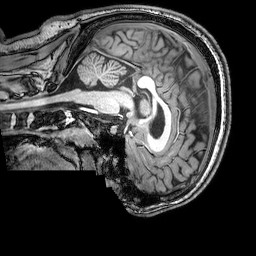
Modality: T1w
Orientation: sagittal
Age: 20
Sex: male
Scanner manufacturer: philips
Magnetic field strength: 3 T
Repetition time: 0.008113 s
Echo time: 0.003709 s